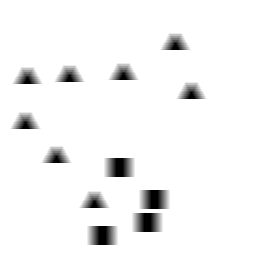
Squares: 4
Triangles: 8
Stars: 0
Total shapes: 12